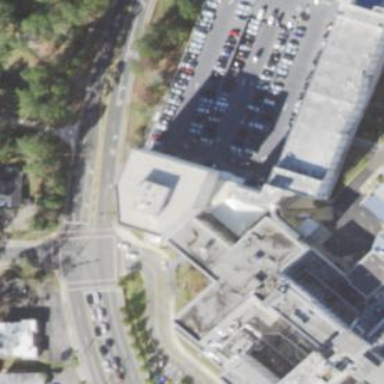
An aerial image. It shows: Multi-storey parking building.